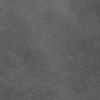
Atmospheric dust classification: dusty